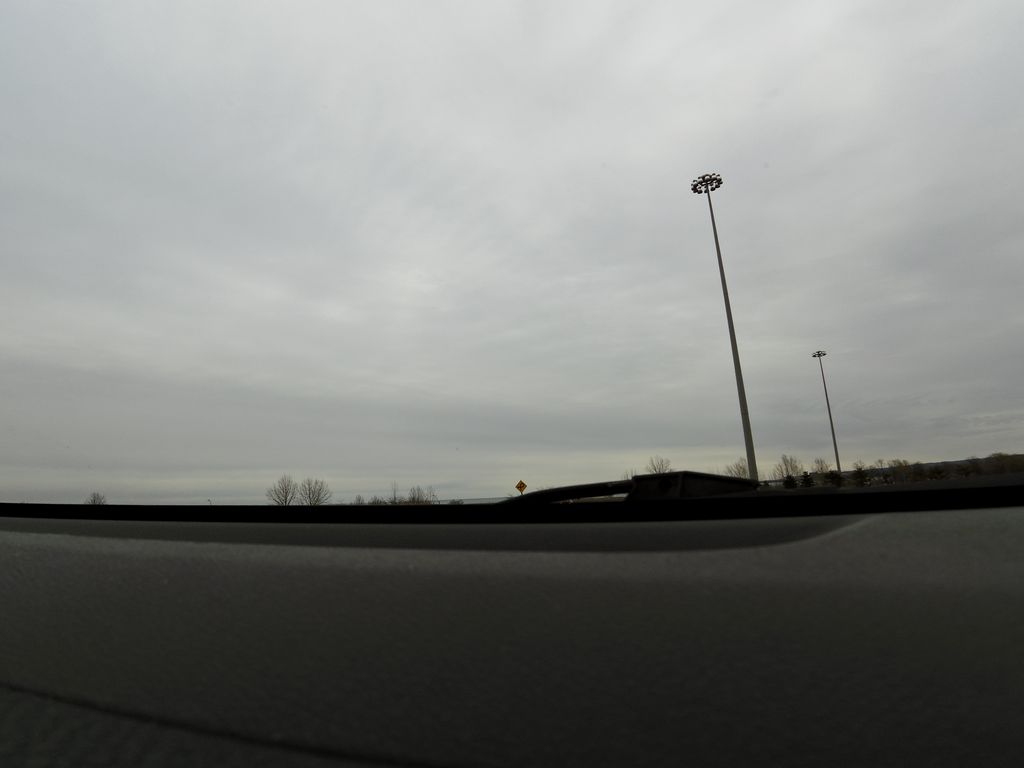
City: hamilton